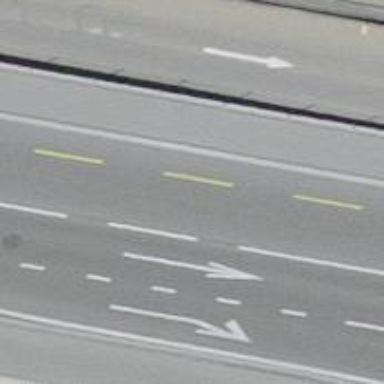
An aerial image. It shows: Secondary road with asphalt surface and cycle track on the left.